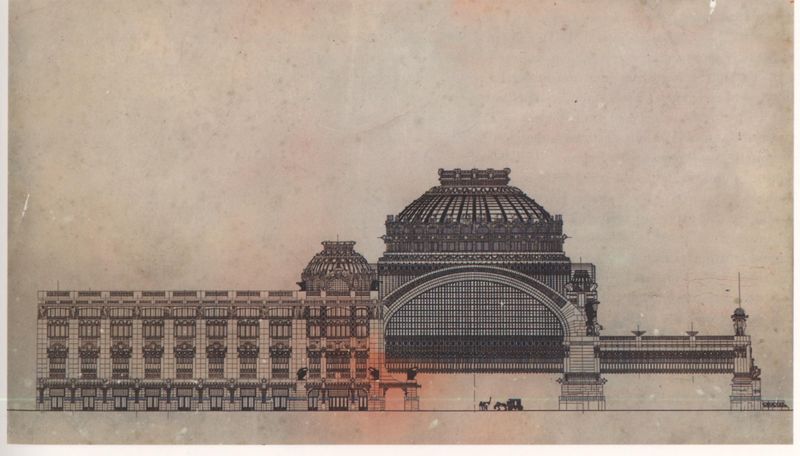
Titel: Neuer Hauptbahnhof von Mailand
Künstler: Antonio Sant' Elia
Standort: Como
Institution: Museo Civico
Schlagwörter: himmel, weiß, fenster, glas, grau, paris, pfeiler, schwarz, skizze, säule, säulen, zeichnung, dach, gebäude, haus, rot, schloss, alt, architektur, barock, sockel, spitze, stein, bild, gitter, pferd, rund, turm, balkon, papier, bogen, fassade, moderne, grafik, vergilbt, kutsche, wagen, kuppel, querformat, halle, bögen, bad, eingang, eisen, gang, tusche, berlin, gewölbe, offen, kuppeln, türmchen, münchen, palast, balustrade, linie, groß, druck, schnitt, schwarz-weiss, stich, litho, bahnhof, bleistift, entwurf, arkaden, flecken, portal, rosette, zeichnen, anwesen, bahn, eisenbahn, konstruktion, historismus, plan, museum, wien, gespann, eisenkonstruktion, glaspalast, orangerie, stahl, leipzig, graue, monument, antenne, palais, aufriss, glaskuppel, architekur, fasade, riesig, gbäude, eisenarchitektur, bahnhog, pylone, furhwerk, züge, hauptbahnhof, den, lichthof, bruestung, zeinung, palasr, akkurat, grand palais, 19. jh., otto wagner, türmschen, neo klassizismus, glas-eisenkonstruktion, ingenieurskonstruktion